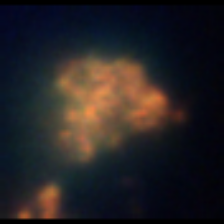
Taxon: Unknown_detritus
Group: Unknown